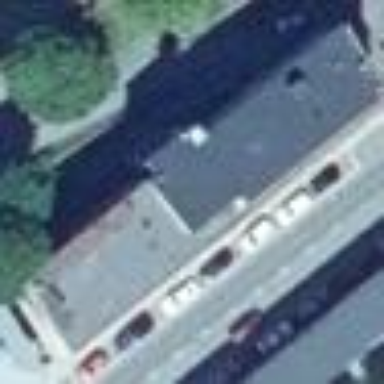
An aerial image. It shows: Flat-roofed commercial building with orange exterior.